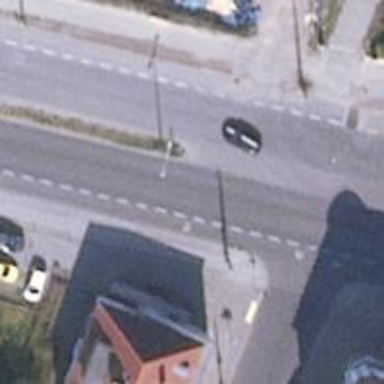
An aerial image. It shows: Primary highway with asphalt surface. There are sidewalks on both sides and designated lane for cyclists.